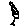
Label: bird